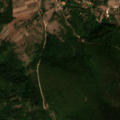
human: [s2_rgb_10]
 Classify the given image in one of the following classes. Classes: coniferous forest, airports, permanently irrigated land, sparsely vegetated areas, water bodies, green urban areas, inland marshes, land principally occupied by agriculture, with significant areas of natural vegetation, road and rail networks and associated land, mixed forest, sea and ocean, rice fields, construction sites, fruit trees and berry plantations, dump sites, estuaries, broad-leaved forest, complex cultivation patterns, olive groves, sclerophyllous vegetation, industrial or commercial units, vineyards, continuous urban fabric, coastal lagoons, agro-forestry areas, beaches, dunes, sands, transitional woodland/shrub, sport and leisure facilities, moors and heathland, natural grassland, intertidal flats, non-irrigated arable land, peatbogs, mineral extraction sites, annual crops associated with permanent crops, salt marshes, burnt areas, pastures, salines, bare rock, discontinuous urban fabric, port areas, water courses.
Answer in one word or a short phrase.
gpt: discontinuous urban fabric, land principally occupied by agriculture, with significant areas of natural vegetation, broad-leaved forest